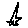
Label: star